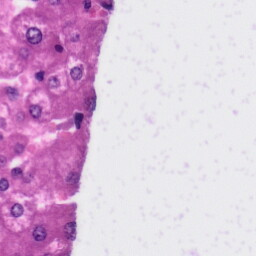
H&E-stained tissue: Liver